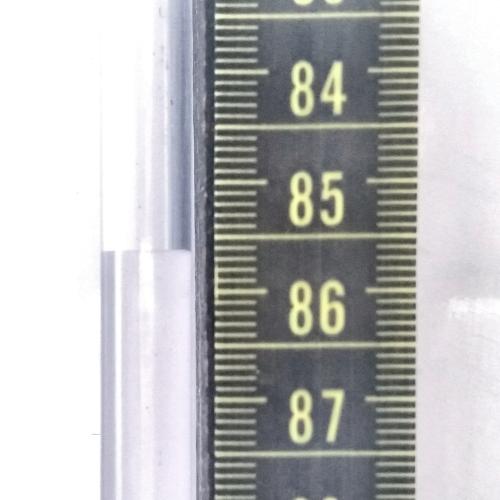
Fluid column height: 85.6 cm